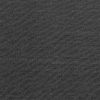
Atmospheric dust classification: not_dusty